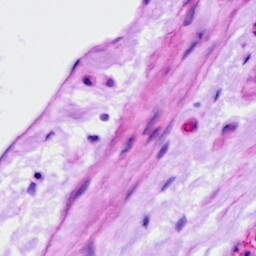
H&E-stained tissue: Ovarian